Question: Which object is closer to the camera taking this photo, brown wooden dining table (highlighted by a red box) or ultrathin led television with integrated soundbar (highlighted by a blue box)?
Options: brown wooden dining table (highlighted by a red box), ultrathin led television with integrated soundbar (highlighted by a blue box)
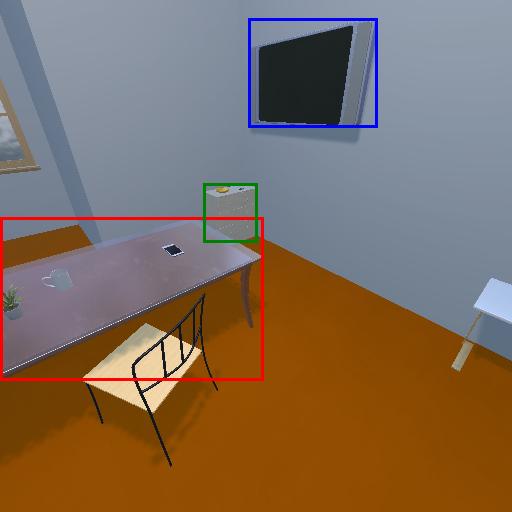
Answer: brown wooden dining table (highlighted by a red box)